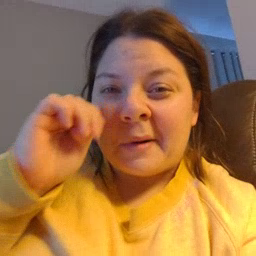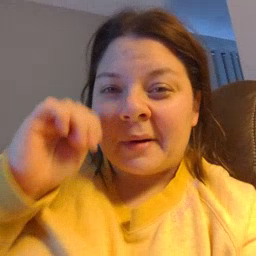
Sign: fall